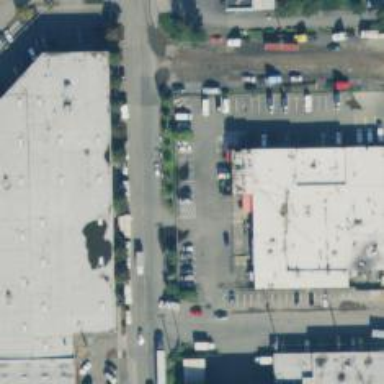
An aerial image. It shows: Industrial building.